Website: lowes
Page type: delivery-shipping
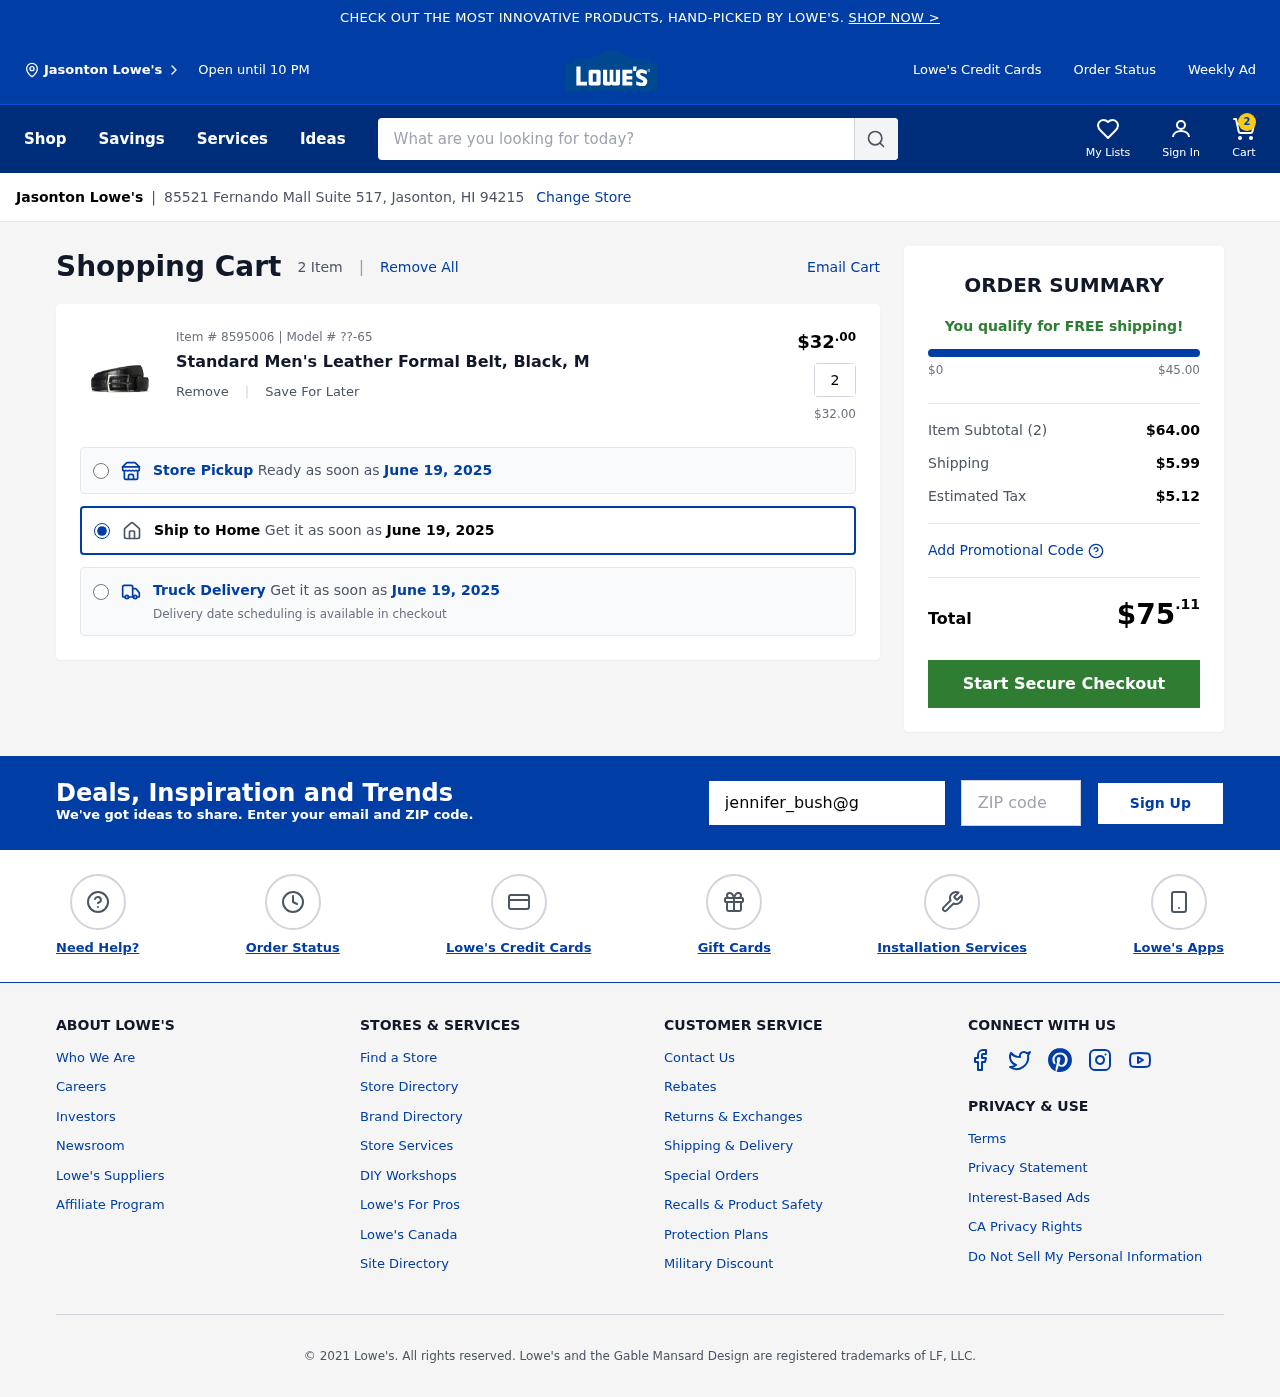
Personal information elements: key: PII_CITY
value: Jasonton
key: PII_EMAIL
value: jennifer_bush@gmail.com
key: PII_POSTCODE
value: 94215
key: PII_STREET
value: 85521 Fernando Mall Suite 517
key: PII_CITY2
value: Jasonton
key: PII_CITY_STATE_ZIP
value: Jasonton, HI 94215
Product elements: key: PRODUCT1_NAME
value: Standard Men's Leather Formal Belt, Black, M
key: PRODUCT1_PRICE
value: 32
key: PRODUCT1_QUANTITY
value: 2
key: PRODUCT1_MODEL
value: ??-65
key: PRODUCT1_PRICE2
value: $32.00
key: PRODUCT1_ITEM_NUMBER
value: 8595006
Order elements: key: ORDER_NUM_ITEMS
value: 2
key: ORDER_DELIVERY_DATE
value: June 19, 2025
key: ORDER_DELIVERY_DATE2
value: June 19, 2025
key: ORDER_DELIVERY_DATE3
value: June 19, 2025
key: ORDER_SUBTOTAL
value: $64.00
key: ORDER_SHIPPING_COST
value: $5.99
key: ORDER_TAX
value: $5.12
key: ORDER_TOTAL
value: $75.11
Search elements: key: HEADER_SEARCH
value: What are you looking for today?